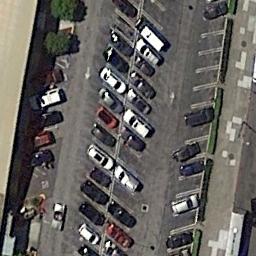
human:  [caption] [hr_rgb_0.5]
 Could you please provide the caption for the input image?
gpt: The parking lot has some cars arranged neatly in lines .

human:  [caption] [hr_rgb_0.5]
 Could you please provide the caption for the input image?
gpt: There are some cars on the parking lot .

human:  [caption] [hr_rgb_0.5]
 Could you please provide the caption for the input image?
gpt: Seven rows of cars were parked in the parking lot .

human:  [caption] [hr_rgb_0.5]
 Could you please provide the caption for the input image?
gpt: There are many cars in the parking lot .

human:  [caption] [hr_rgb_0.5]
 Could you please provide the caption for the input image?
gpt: There are some cars on the parking lot .